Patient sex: F
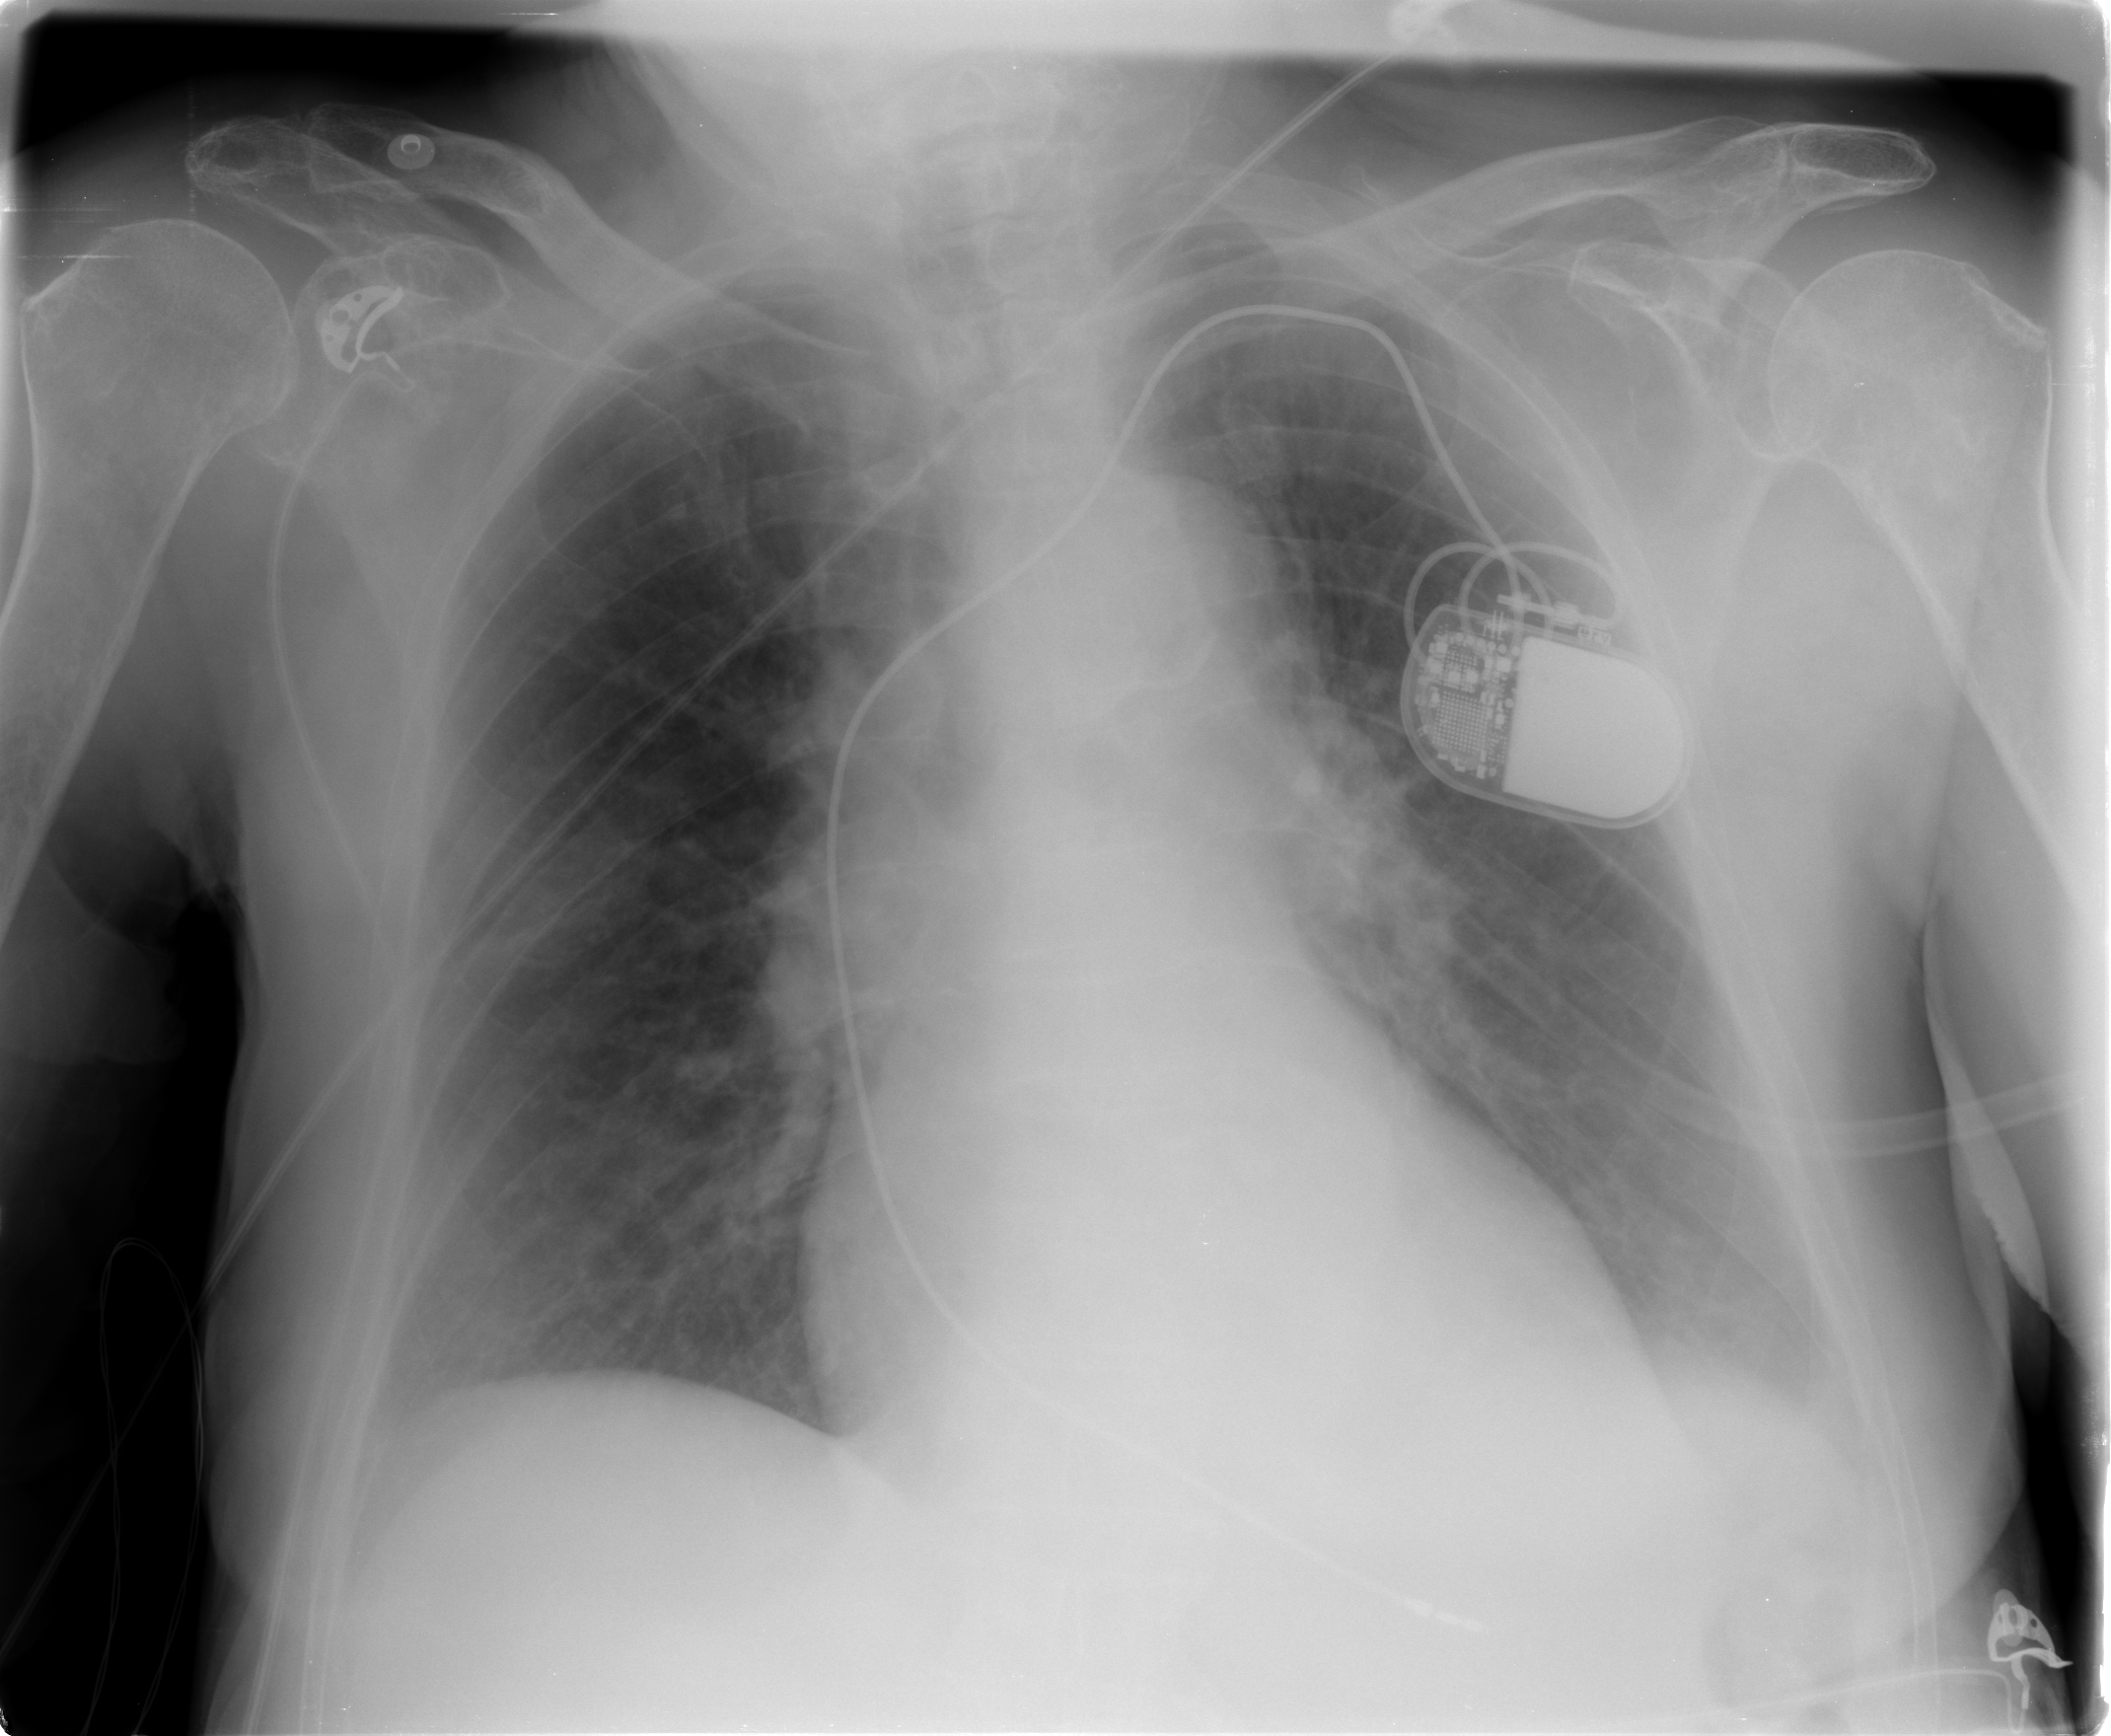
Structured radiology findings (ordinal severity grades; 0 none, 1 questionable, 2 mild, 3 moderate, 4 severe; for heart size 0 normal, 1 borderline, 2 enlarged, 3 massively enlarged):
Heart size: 1
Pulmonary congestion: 0
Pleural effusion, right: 0
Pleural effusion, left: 1
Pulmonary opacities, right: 0
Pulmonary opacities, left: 0
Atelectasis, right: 2
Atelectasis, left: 2